This continuous-wavelet-transform scalogram was computed from a bearing vibration snapshot. Based on the visible evidence, which condition applies: normal, inner_race, outer_race, ball?
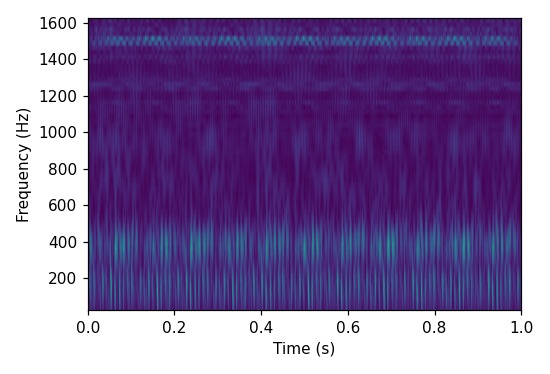
Answer: outer_race